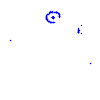
Particle: kaon